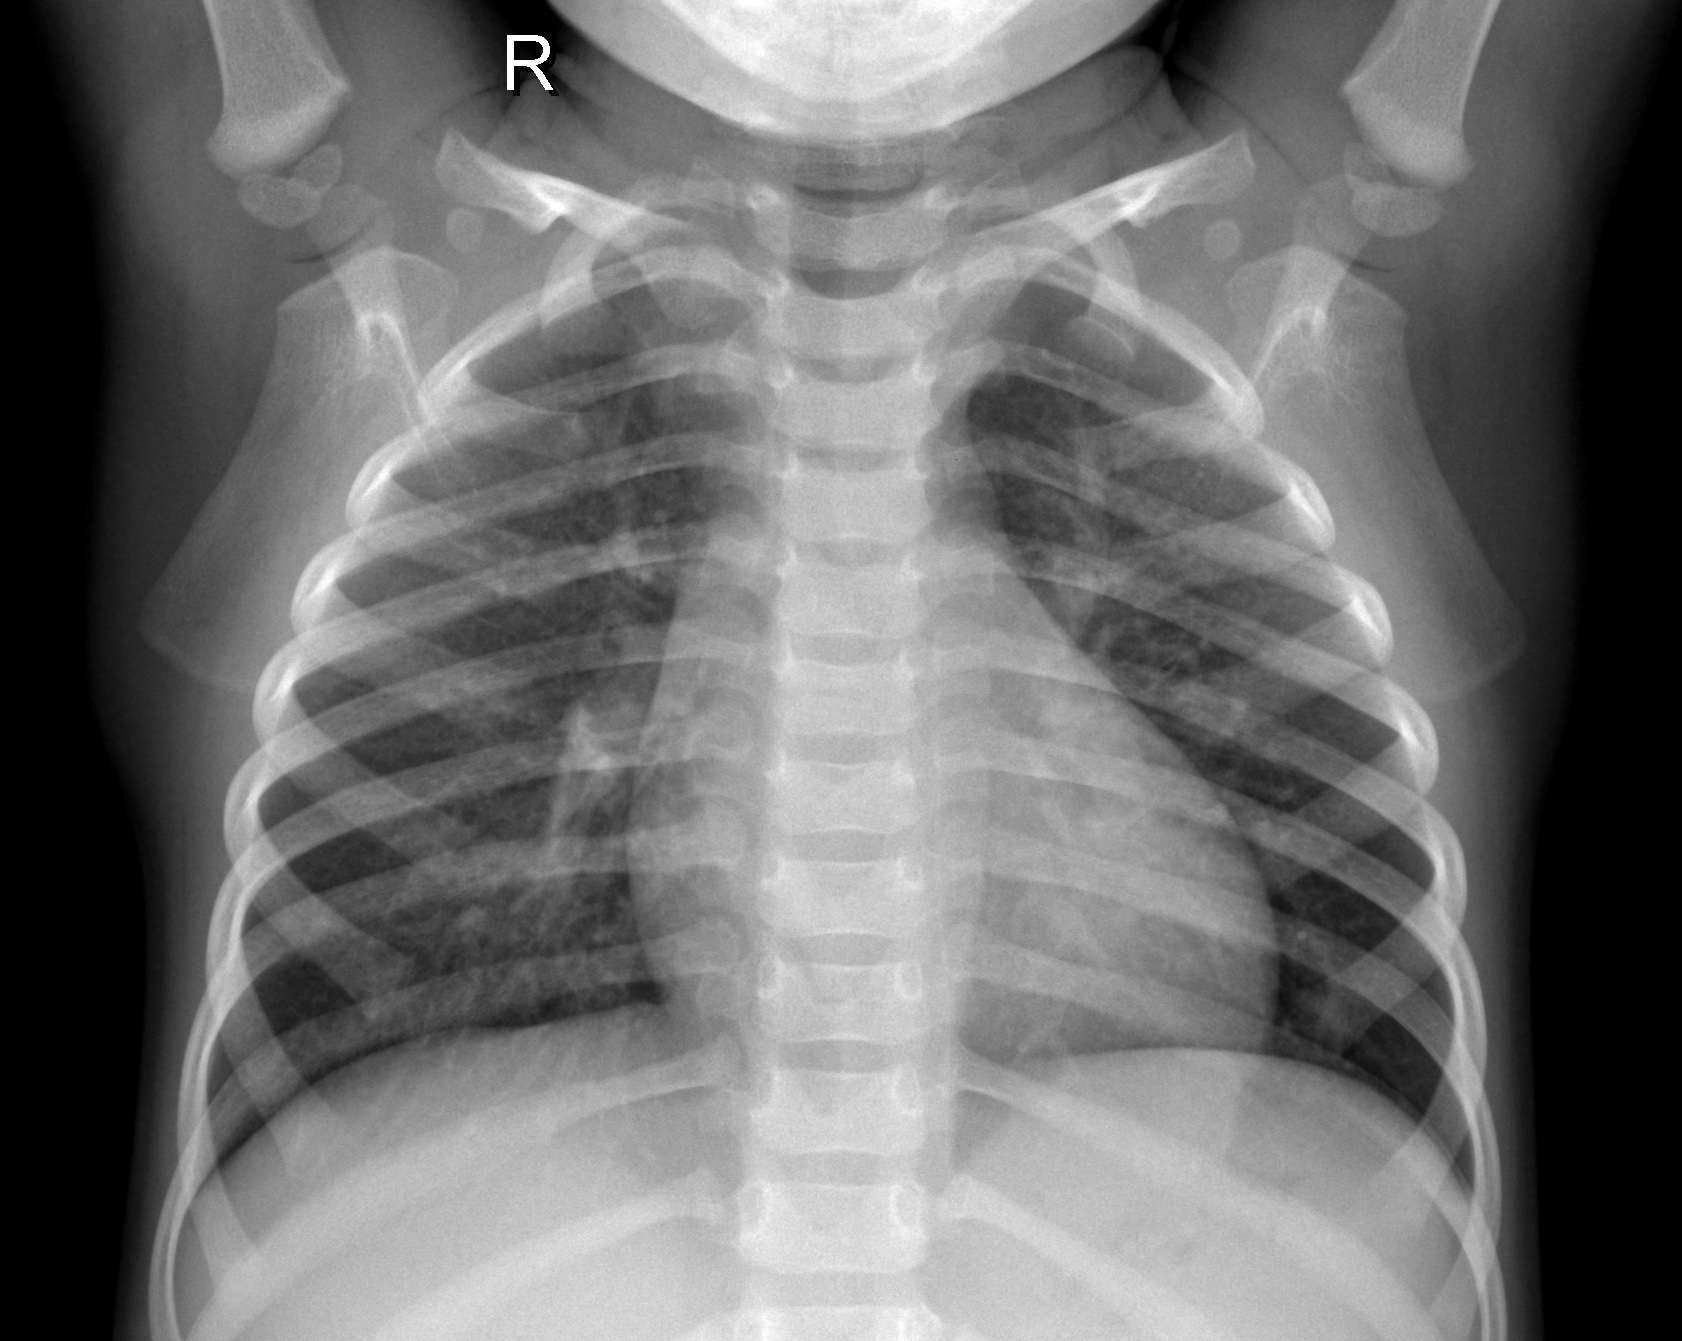
Diagnosis: NORMAL